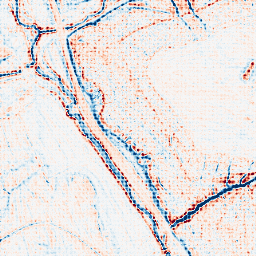
Category: edge_preserving
Decomposition family: anisotropic_diffusion
Decomposition parameters: iterations: 10
kappa: 50
gamma: 0.15
Upsampling method: sinc_blackman
Upsampling parameters: scale: 4
kernel_size: 4
Upsampling scale: 4